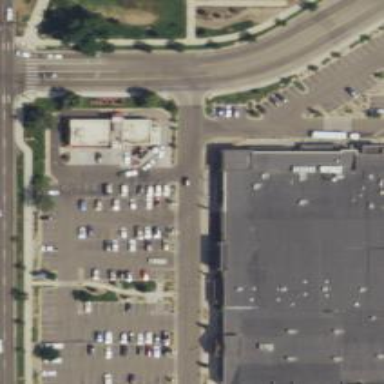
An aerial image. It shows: Supermarket.